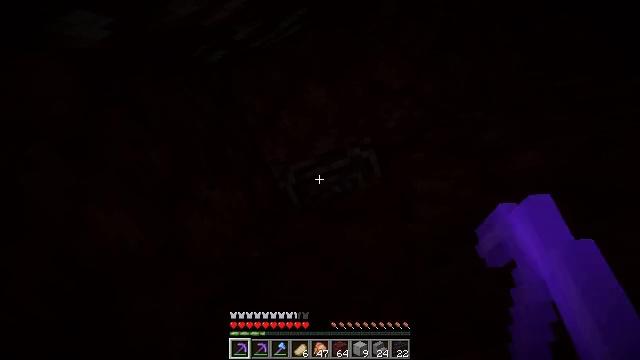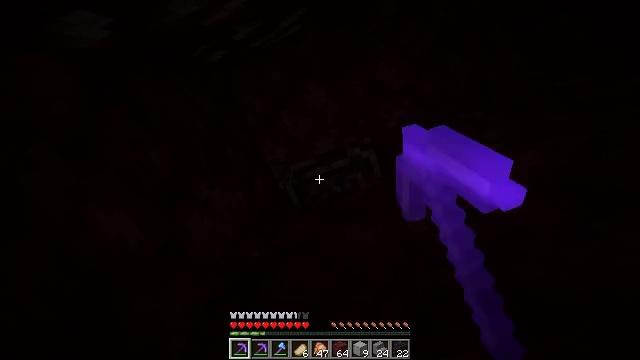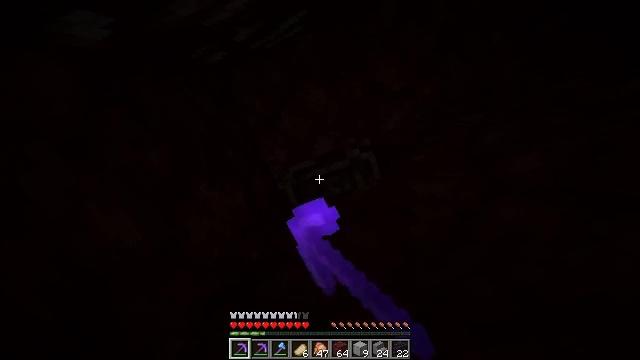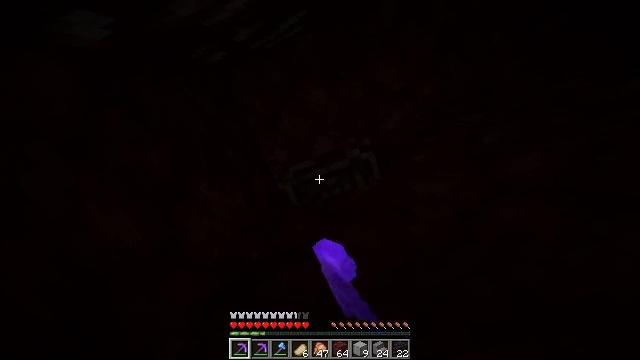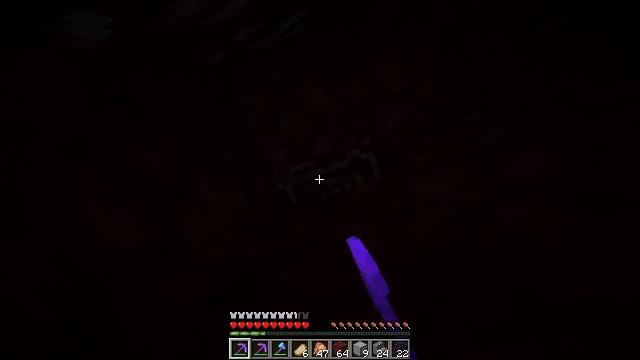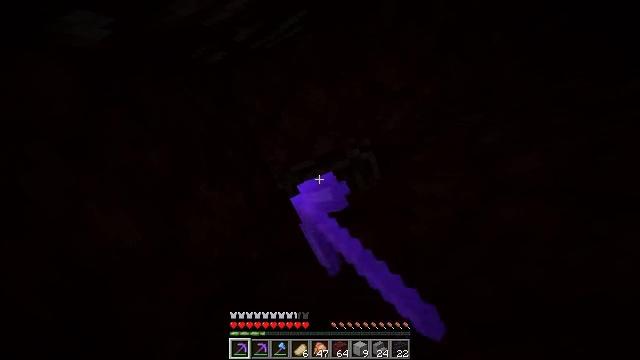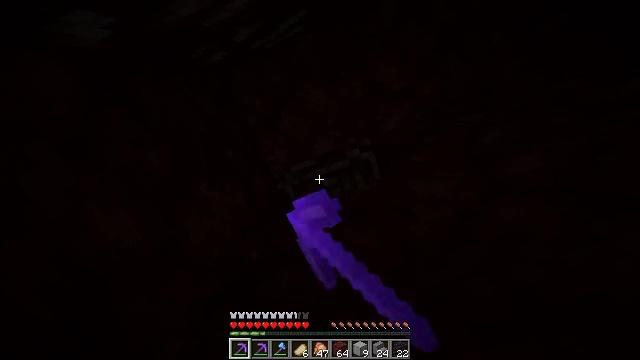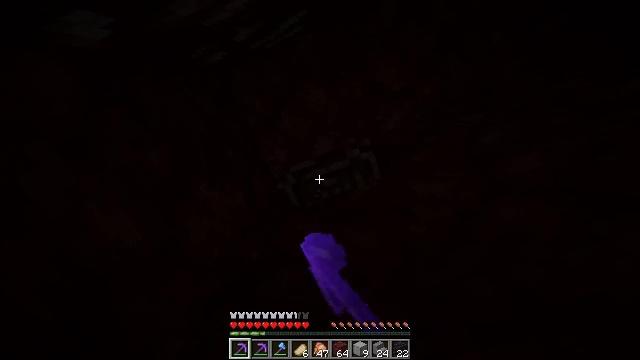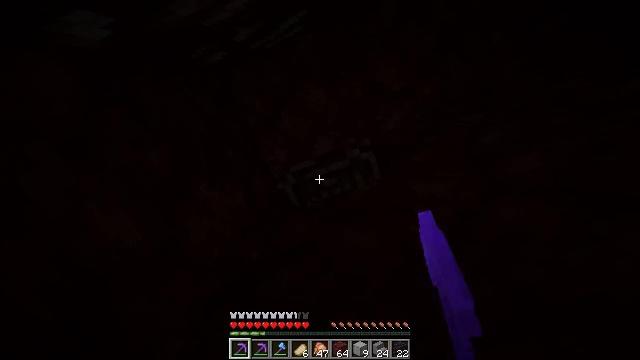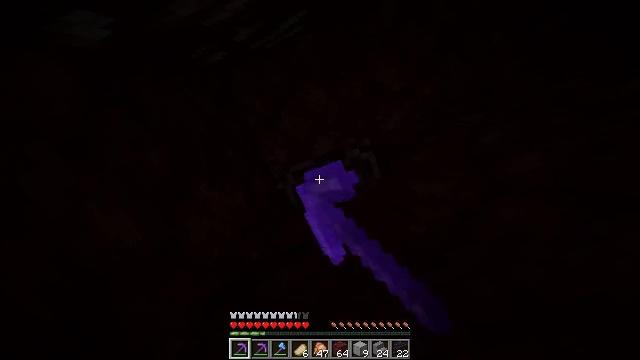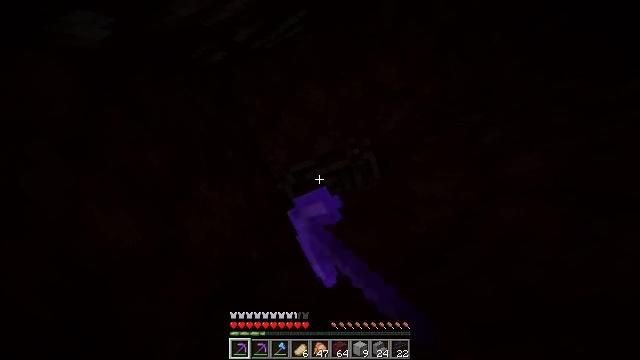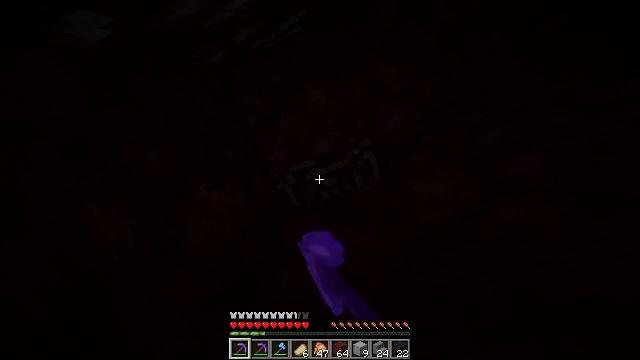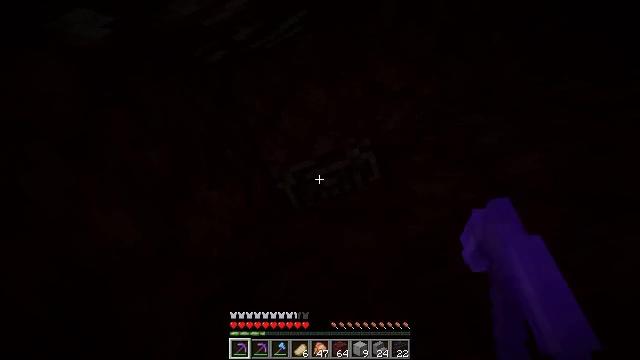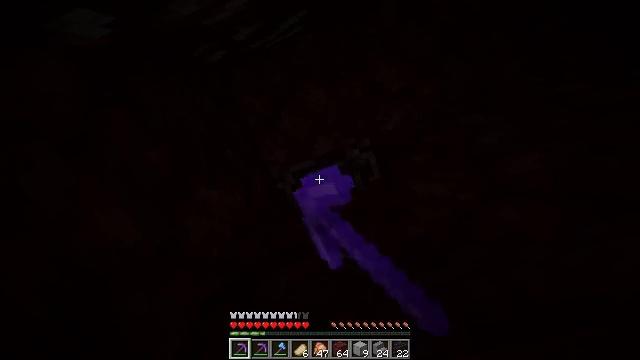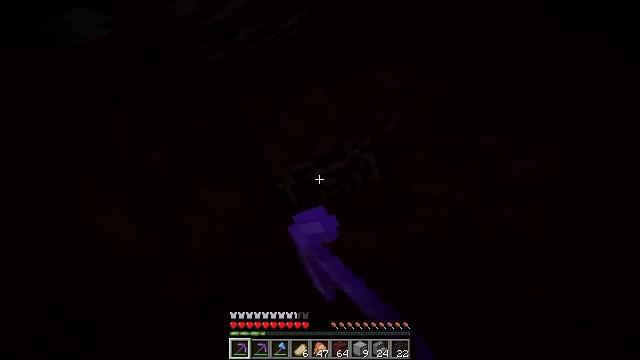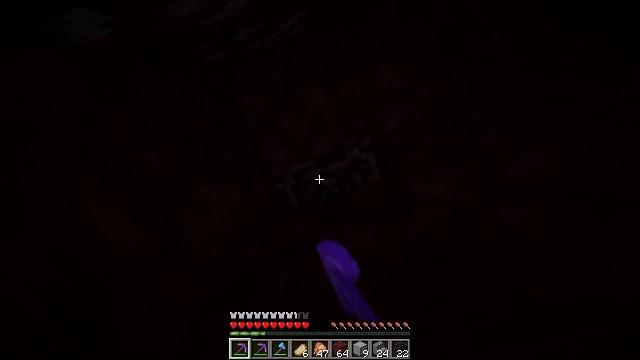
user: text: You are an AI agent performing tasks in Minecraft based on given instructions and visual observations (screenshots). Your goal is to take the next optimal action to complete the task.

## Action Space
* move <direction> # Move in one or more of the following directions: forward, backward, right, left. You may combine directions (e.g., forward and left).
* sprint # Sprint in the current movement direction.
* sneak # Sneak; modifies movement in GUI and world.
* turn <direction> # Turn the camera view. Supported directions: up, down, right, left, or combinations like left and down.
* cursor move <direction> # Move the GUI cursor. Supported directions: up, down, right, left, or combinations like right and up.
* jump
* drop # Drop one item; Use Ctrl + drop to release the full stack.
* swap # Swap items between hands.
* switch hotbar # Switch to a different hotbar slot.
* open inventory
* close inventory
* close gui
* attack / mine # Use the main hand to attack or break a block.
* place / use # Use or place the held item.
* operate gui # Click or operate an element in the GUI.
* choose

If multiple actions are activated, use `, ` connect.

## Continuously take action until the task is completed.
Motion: motion action
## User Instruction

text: Collect ancient debris for Netherite crafting.
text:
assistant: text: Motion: attack / mine
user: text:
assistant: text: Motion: attack / mine
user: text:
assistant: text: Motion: attack / mine
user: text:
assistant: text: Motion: attack / mine
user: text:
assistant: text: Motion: attack / mine
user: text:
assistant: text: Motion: attack / mine
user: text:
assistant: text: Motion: attack / mine
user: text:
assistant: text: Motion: attack / mine
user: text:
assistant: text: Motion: attack / mine
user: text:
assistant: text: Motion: attack / mine
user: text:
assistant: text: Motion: attack / mine
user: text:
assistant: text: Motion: attack / mine
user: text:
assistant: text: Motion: attack / mine
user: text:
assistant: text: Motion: attack / mine
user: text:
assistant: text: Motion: attack / mine
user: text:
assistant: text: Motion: attack / mine
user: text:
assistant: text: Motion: attack / mine
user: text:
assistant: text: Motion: attack / mine
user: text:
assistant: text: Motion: attack / mine
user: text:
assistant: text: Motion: attack / mine
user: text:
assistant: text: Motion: attack / mine
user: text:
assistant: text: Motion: attack / mine
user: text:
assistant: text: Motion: attack / mine
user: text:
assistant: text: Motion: attack / mine
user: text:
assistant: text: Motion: attack / mine
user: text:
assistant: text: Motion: attack / mine
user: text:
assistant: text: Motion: attack / mine
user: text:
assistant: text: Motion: attack / mine
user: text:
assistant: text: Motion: attack / mine
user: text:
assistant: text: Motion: attack / mine